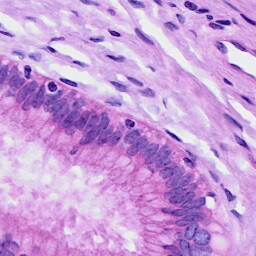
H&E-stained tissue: Cervix